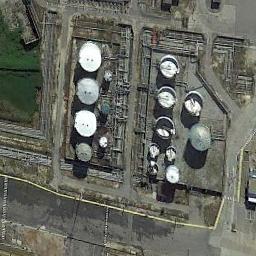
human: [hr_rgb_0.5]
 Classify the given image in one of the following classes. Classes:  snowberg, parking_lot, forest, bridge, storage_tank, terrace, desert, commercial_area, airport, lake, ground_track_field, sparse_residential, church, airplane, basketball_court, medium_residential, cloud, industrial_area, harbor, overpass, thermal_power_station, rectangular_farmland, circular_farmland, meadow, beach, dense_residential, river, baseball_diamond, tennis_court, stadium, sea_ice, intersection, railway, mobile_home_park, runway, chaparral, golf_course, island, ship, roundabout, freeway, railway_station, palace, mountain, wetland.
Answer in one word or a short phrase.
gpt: storage_tank